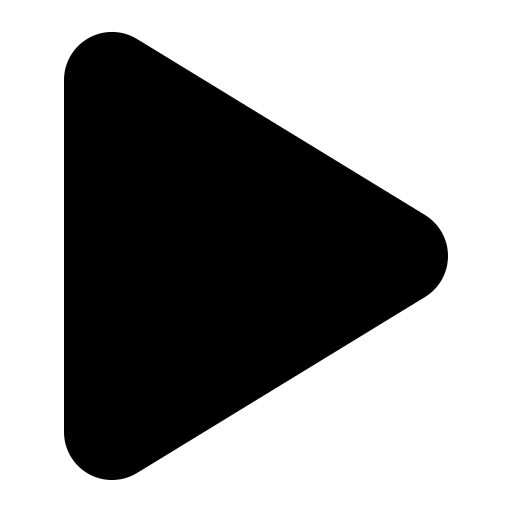
Tags: icon, FontAwesome, fa-icon, solid, play